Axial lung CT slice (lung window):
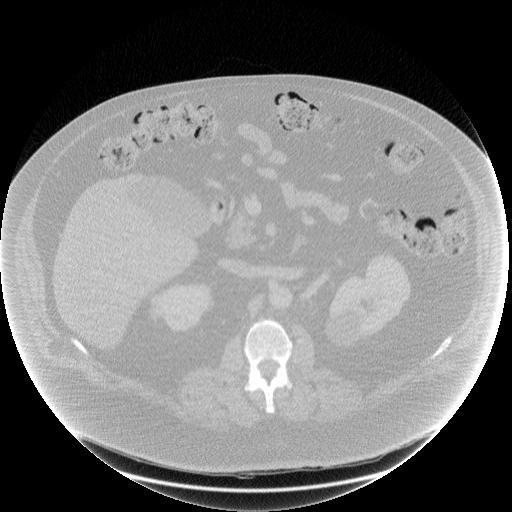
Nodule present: no